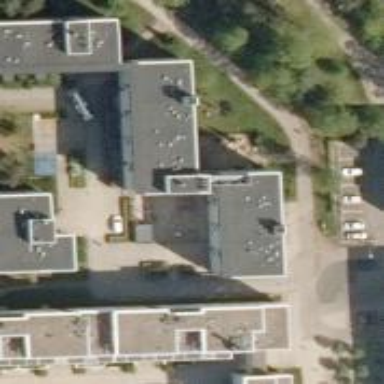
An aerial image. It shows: Kindergarten.